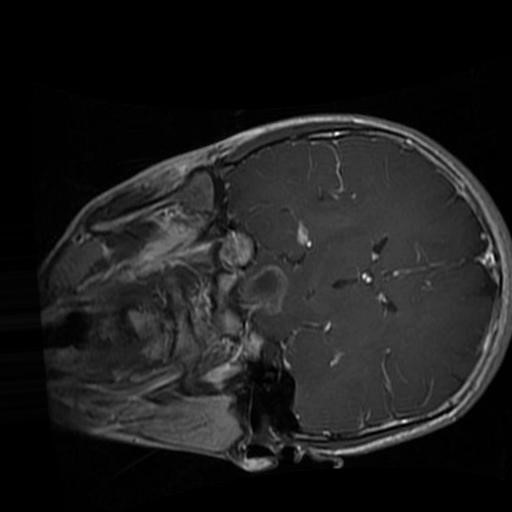
Label: brain_glioma